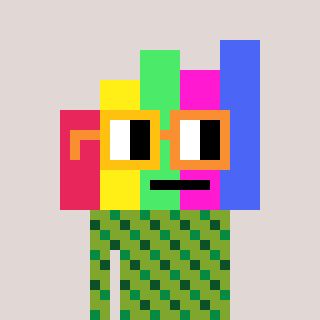
a pixel art character with square yellow and orange glasses, a bar chart-shaped head and a slimegreen-colored body on a warm background